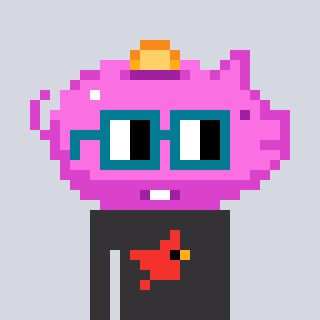
a pixel art character with square dark green glasses, a piggybank-shaped head and a grayscale-colored body on a cool background